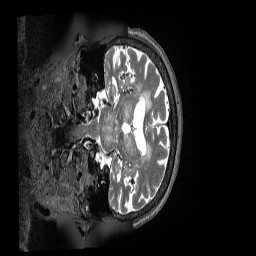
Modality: T2w
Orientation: coronal
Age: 100
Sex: female